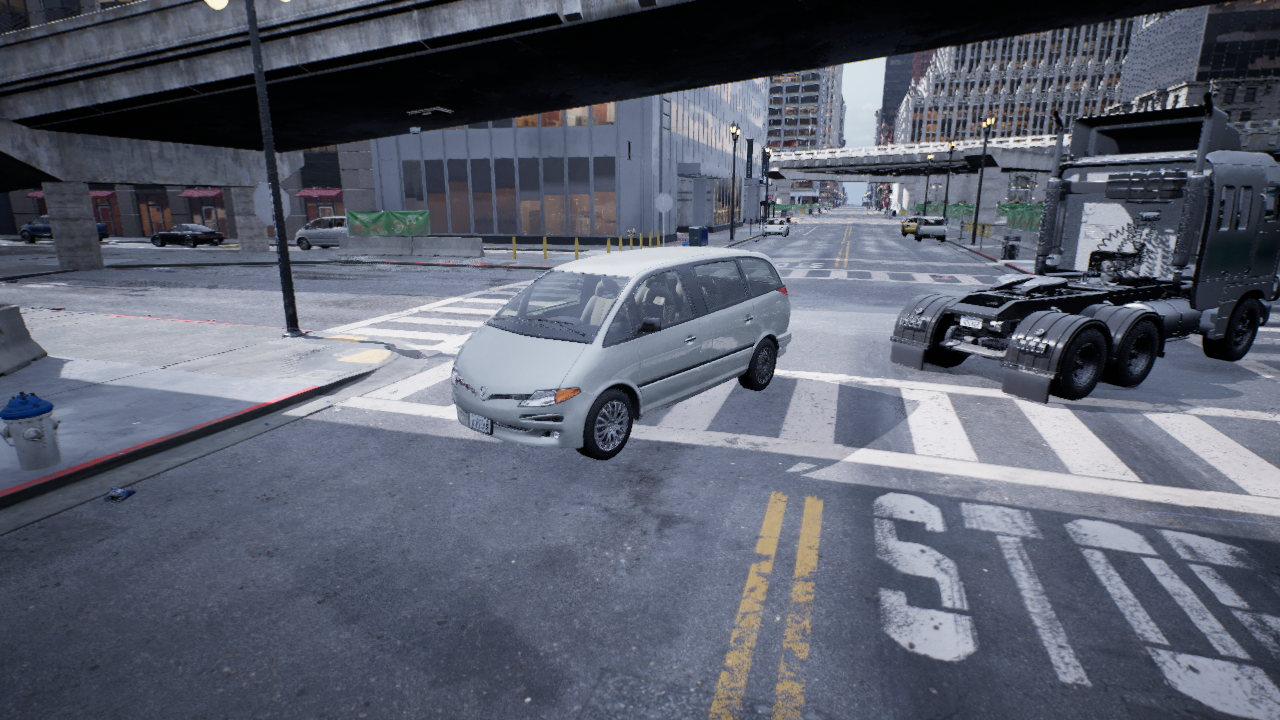
Venue: intersection
Lighting: overcast
Vehicle rig: minivan